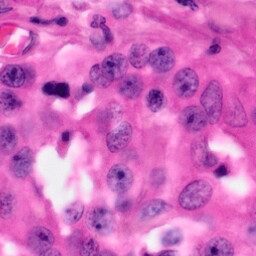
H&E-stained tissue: Pancreatic